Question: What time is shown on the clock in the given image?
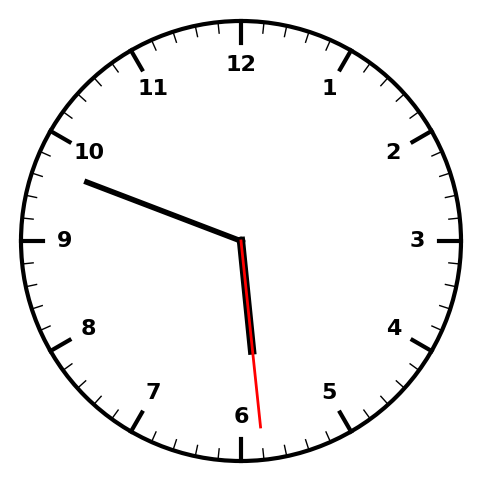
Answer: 05:48:29